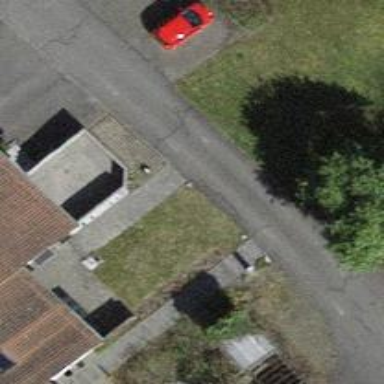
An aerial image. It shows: Residential road.